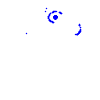
Particle: pion